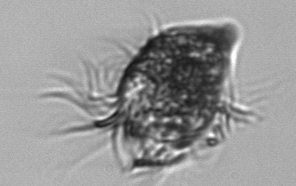
Label: Strombidium_morphotype1